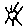
Label: sun